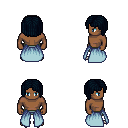
a pixel art fantasy rpg character, male body template, human, dark skin, overskirt, teal pants, raven pageboy hairstyle, metal boots, four views (front, back, left, right), 2x2 character sprite sheet, small pixel art, hard edges, no anti-aliasing